Question: I started writing a Plugin for .
I created a new folder in "Packages/RailsQuick"
And Created 2 files:
'''
import sublime, sublime_plugin
class GeneratorsCommand(sublime_plugin.WindowCommand):
def run(self):
self.window.show_quick_panel(["test"], None)
'''
'''
[
{
"caption": "RailsQuick: Generators",
"command": "rails_quick_generators"
}
]
'''
The problem is that i cant find 'RailsQuick: Generators' in the Command Platte (CTRL + SHIFT + P)

Console logs after saving both files:
'''
Writing file /home/danpe/.config/sublime-text-2/Packages/RailsQuick/RailsQuick.py with encoding UTF-8
Reloading plugin /home/danpe/.config/sublime-text-2/Packages/RailsQuick/RailsQuick.py
Writing file /home/danpe/.config/sublime-text-2/Packages/RailsQuick/RailsQuick.sublime-commands with encoding UTF-8
'''
What am i doing wrong ?
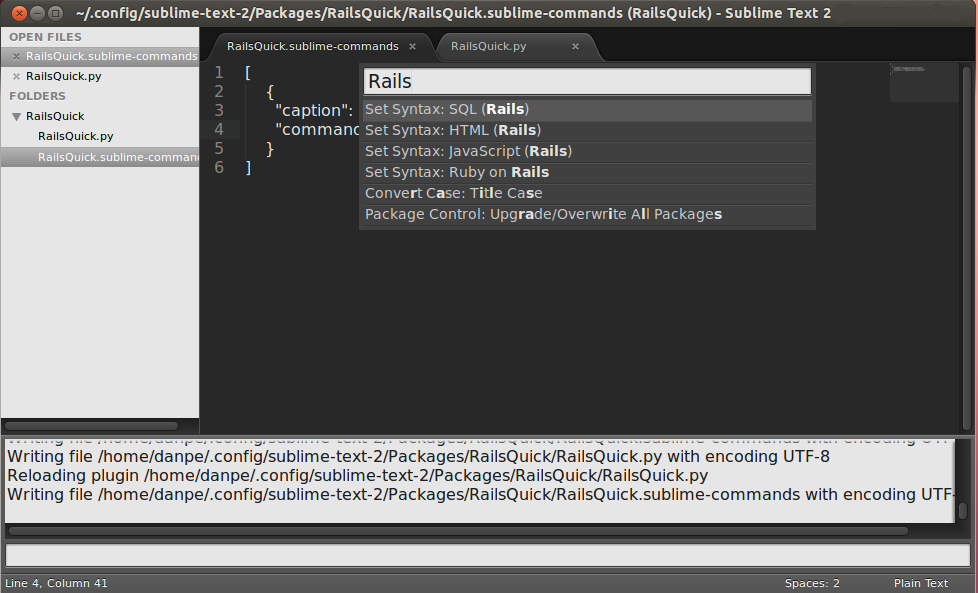
Answer: My lucky guess:
Your class name is wrong. 'GeneratorsCommand' should match the one defined in 'RailsQuick.sublime-commands' ('rails_quick_generators'). Sublime Text 2 needs to have 1:1 mapping between these names, otherwise it cannot know which plug-in belongs to which shortcut.
Example:
<URL>